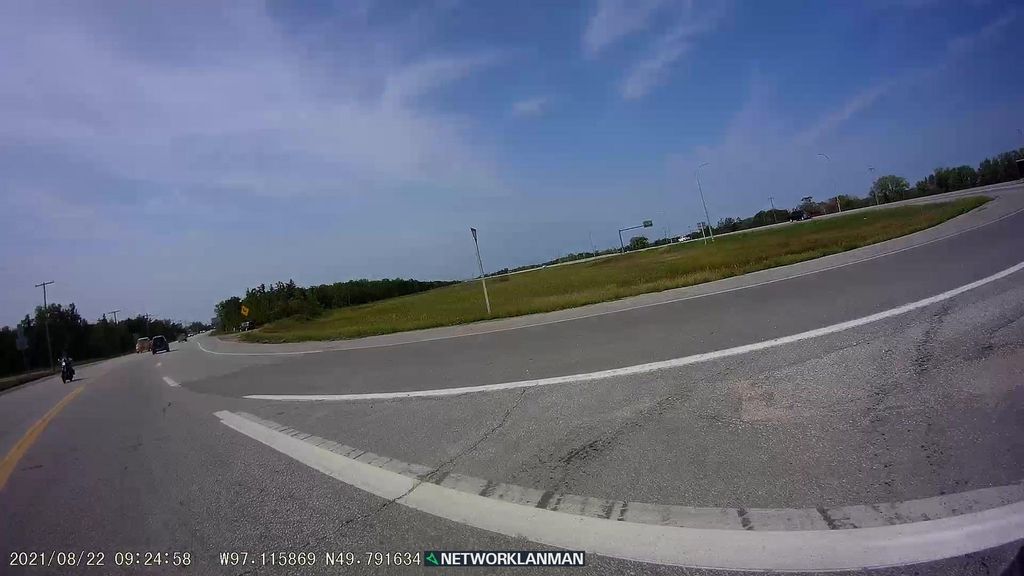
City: winnipeg